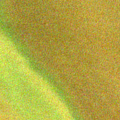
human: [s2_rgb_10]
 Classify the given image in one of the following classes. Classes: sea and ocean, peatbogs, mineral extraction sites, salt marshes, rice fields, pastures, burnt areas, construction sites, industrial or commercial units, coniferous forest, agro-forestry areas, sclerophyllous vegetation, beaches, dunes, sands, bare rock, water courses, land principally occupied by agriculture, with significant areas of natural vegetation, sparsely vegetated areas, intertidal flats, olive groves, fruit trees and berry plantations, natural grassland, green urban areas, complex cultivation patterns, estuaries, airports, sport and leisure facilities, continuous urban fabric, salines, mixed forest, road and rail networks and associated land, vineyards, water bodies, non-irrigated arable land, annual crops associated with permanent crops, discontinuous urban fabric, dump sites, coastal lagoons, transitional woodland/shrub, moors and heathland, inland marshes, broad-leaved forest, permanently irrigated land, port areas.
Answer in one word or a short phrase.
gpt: coastal lagoons